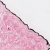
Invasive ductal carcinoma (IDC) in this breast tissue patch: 0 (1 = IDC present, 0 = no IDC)